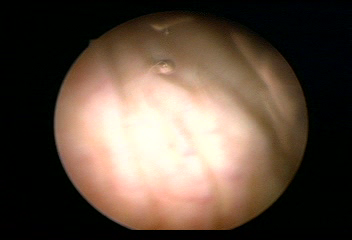
Modality: WLC
Class: Normal mucosa
Bladder cancer association: No